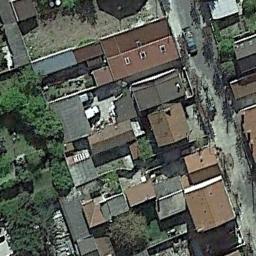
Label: dense_residential